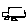
Label: car